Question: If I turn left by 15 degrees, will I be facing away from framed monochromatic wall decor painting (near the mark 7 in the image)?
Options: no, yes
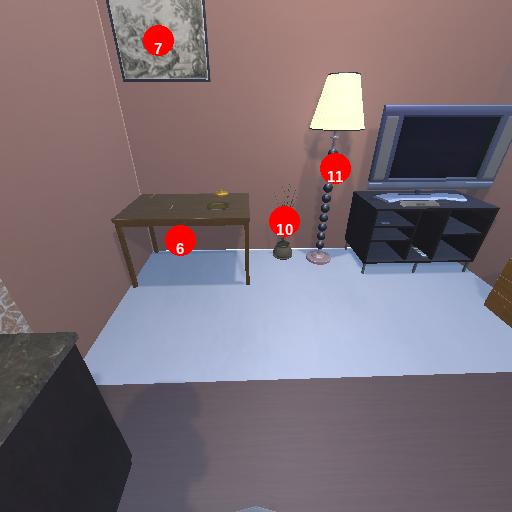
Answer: no